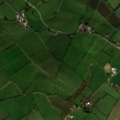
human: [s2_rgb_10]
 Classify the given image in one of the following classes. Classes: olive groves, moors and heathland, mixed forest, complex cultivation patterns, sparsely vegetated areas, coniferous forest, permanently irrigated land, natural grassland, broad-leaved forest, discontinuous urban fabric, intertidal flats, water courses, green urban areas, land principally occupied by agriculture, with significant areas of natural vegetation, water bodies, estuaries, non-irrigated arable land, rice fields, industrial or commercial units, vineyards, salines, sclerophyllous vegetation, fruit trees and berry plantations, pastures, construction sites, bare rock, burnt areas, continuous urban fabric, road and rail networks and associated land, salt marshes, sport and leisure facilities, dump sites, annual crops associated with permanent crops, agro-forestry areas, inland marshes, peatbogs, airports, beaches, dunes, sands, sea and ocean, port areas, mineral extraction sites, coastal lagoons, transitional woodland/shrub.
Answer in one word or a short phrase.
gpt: pastures